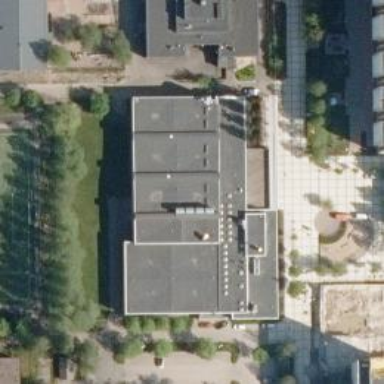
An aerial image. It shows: Sports centre specialized in floorball located in leisure land.